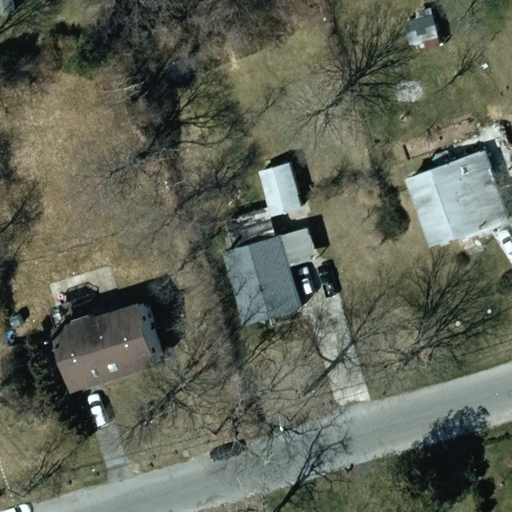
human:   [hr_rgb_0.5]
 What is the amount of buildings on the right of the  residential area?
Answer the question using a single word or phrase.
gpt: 4

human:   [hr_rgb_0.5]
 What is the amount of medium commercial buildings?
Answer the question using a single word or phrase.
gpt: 0

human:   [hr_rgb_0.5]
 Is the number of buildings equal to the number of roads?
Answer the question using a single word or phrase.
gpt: no

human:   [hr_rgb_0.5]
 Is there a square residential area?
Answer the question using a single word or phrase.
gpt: no

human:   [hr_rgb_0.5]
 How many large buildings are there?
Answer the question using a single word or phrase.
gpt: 0

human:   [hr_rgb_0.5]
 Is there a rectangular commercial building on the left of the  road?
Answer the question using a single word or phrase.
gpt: no

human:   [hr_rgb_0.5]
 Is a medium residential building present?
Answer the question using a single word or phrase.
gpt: yes

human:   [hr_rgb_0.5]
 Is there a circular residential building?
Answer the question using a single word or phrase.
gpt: no

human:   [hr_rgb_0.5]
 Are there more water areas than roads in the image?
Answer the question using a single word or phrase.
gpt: no

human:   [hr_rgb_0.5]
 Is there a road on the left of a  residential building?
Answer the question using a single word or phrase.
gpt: no

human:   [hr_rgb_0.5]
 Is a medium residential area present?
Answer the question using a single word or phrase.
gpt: no

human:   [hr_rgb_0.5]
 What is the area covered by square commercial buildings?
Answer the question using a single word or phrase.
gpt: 0m2

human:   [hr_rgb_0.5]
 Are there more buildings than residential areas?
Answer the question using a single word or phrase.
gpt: yes

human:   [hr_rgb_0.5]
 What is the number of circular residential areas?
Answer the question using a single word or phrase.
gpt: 0

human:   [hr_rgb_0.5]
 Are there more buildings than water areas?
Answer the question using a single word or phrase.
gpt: yes

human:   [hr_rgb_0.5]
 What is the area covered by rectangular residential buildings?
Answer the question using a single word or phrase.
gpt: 543m2

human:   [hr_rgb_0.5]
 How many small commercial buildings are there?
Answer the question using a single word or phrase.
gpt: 0

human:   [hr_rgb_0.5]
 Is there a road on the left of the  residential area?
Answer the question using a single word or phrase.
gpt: no

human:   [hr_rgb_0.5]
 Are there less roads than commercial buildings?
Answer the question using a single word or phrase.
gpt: no

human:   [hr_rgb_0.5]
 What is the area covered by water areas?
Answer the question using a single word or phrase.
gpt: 0m2

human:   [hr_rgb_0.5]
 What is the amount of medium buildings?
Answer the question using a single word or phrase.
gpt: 3

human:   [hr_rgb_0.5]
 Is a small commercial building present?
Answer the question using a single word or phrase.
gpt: no

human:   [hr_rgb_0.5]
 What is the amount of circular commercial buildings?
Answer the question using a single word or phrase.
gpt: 0

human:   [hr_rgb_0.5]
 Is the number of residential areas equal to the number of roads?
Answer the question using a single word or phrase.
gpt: yes

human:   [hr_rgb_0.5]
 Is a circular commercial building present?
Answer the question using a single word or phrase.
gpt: no

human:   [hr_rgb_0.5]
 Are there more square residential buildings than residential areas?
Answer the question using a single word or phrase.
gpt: no

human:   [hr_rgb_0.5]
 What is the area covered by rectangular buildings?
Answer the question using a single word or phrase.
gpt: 575m2

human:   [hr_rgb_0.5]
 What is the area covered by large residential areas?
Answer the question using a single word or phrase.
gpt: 10619m2

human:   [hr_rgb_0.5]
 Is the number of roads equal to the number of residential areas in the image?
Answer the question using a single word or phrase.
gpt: yes

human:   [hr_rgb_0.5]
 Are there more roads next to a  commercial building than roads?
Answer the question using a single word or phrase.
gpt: no

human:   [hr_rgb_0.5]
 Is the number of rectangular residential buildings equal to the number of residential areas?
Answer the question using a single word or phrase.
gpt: no

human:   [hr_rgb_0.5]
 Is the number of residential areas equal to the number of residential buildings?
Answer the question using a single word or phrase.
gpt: no

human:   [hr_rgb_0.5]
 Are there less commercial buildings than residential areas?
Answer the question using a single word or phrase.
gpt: yes

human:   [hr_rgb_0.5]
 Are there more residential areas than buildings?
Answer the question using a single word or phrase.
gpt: no

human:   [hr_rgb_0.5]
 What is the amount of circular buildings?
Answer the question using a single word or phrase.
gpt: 0

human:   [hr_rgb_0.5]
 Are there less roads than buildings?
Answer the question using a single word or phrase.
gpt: yes